Question: I need when I am clicked on the close button back to the previous view, but I want to erase the blur, I can't reuse the previous screen.

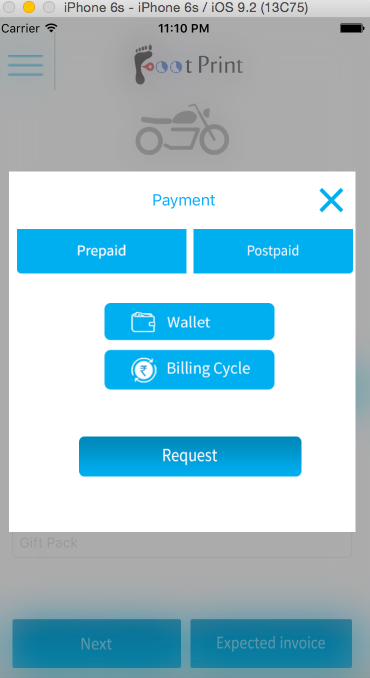
Answer: Since 'UIVisualEffectView' subclasses 'UIView',are you added the visual effect view to 'self.view' as a subview . if you no need use (the 'UIView' hidden property) or remove it from the subviews
for the name of 'var blurView: UIVisualEffectView!' , you can use for remove in the following way
'''
blurView.removeFromSuperview()
'''
or you can remove as like
'''
for subview in blurView.subviews {
if subview is UIVisualEffectView {
subview.removeFromSuperview()
}
}
'''